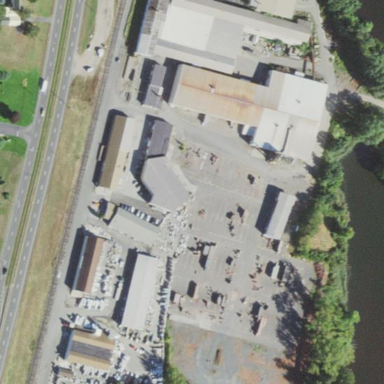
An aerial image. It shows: Industrial area.